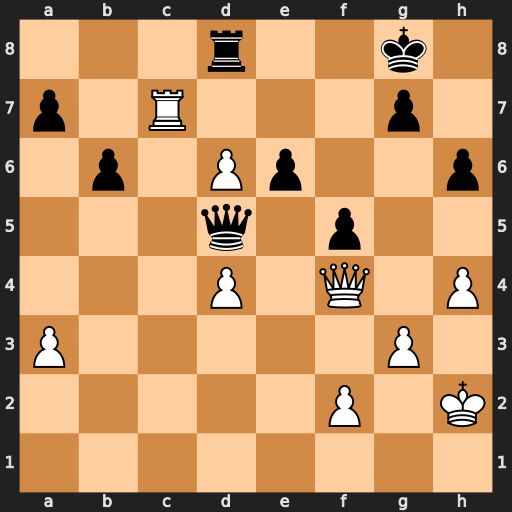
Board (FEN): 3r2k1/p1R3p1/1p1Pp2p/3q1p2/3P1Q1P/P5P1/5P1K/8
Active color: w
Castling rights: -
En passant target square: -
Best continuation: Qe5 Qxe5 dxe5